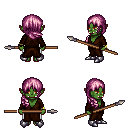
a pixel art fantasy rpg character, female body template, orc, green skin, brown robe, white pants, pink right-swept hairstyle, bracelets, metal boots, spear, four views (front, back, left, right), 2x2 character sprite sheet, small pixel art, hard edges, no anti-aliasing